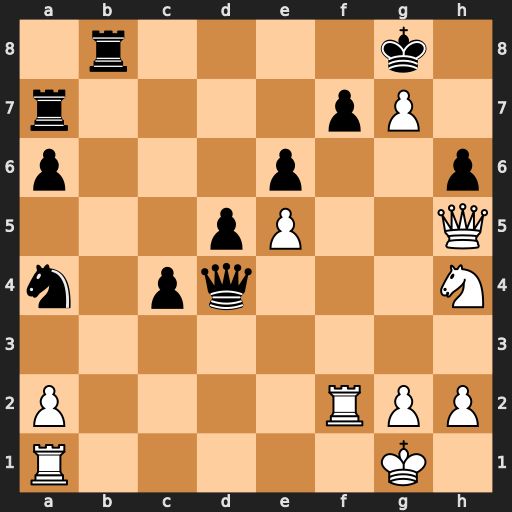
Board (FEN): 1r4k1/r4pP1/p3p2p/3pP2Q/n1pq3N/8/P4RPP/R5K1
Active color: w
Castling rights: -
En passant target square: -
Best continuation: Qxh6 Qxa1+ Rf1 Qd4+ Kh1 Qxh4 Qxh4